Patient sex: F
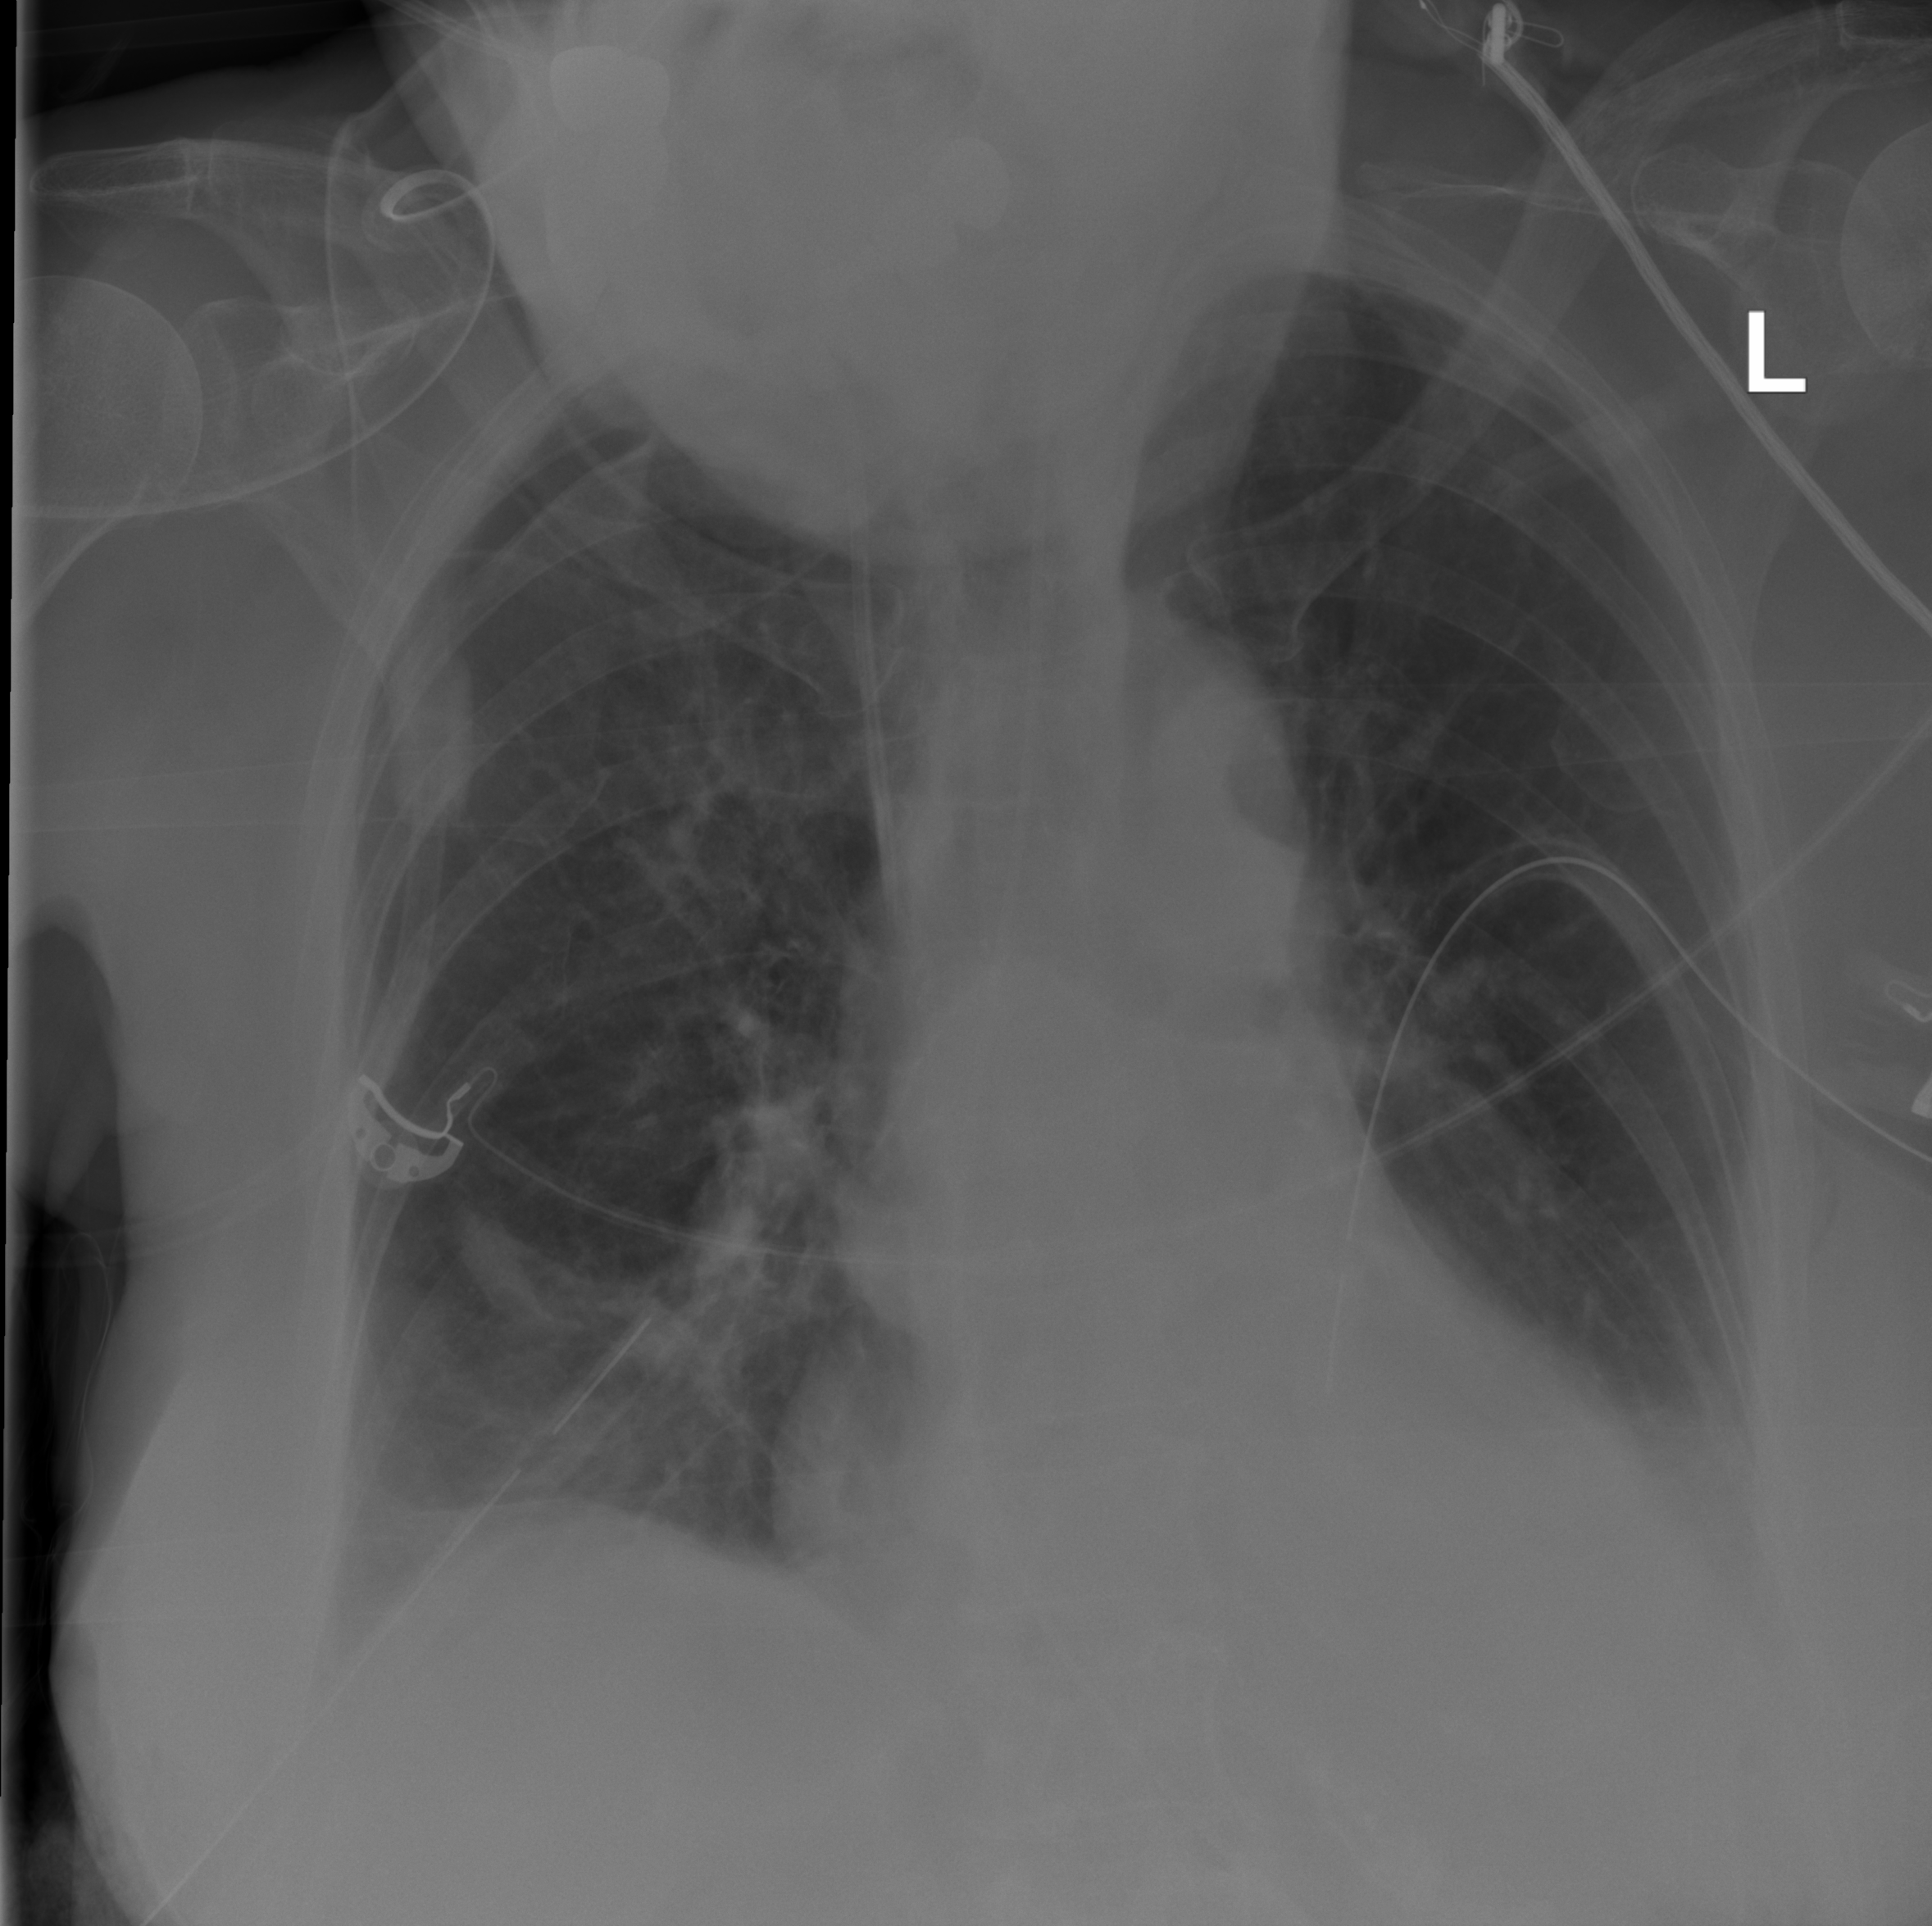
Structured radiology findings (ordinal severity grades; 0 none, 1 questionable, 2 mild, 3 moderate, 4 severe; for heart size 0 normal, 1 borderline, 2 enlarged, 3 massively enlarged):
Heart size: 1
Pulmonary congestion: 2
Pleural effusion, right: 2
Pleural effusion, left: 2
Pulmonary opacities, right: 2
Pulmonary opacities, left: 2
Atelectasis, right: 3
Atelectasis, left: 2